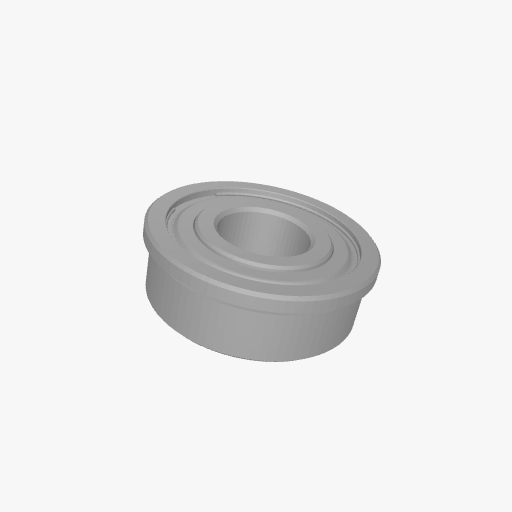
Part: Bearing6ID